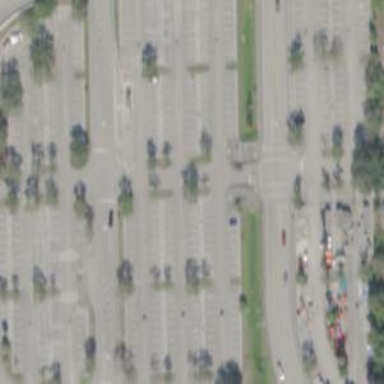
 designated for park and ride services by train."